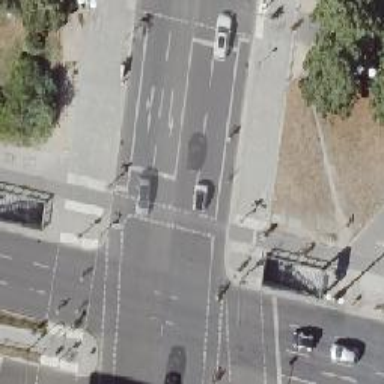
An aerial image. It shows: Tertiary road with asphalt surface. There are separate sidewalks on both sides and exclusive cycle lanes with lane markings.